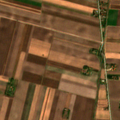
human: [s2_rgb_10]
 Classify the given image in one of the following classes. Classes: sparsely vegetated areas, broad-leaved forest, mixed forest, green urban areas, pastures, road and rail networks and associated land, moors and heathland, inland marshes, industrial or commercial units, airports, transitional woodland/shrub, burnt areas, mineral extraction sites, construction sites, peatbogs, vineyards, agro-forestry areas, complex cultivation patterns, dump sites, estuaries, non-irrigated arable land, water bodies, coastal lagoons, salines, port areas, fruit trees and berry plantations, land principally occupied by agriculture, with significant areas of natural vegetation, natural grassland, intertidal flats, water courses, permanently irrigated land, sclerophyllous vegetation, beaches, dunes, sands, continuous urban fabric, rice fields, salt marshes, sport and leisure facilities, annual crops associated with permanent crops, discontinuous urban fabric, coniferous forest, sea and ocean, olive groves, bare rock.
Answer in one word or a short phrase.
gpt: non-irrigated arable land